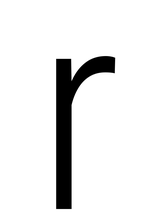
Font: Roboto_Condensed_Light